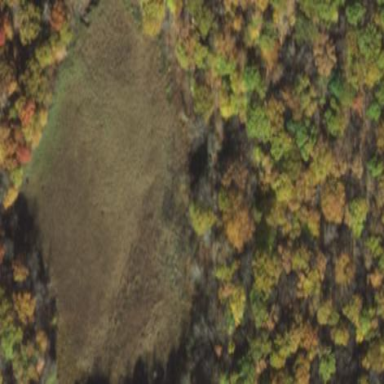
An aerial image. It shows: Wetland area.